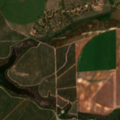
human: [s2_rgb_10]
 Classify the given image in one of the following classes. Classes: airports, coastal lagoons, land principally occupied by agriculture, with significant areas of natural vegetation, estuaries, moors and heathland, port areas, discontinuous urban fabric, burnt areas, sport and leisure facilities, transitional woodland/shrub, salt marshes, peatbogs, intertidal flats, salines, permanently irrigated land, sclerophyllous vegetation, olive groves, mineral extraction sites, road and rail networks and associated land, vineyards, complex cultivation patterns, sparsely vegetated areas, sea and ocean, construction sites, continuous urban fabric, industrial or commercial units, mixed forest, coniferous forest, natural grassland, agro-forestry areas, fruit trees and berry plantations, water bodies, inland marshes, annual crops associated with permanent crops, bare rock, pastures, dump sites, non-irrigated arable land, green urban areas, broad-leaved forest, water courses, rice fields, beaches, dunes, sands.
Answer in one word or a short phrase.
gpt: continuous urban fabric